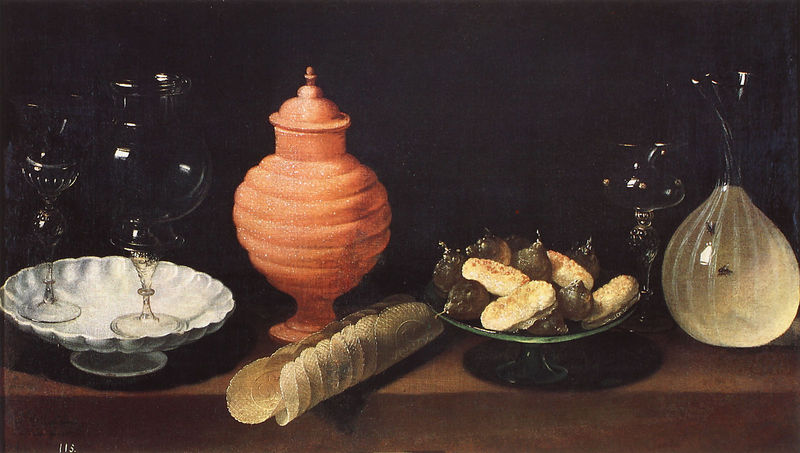
Titel: Stilleben mit Süßigkeiten und Gläsern
Künstler: Juan van der Hamen y León
Institution: Madrid, Museo del Prado
Schlagwörter: dunkel, gemälde, schatten, wasser, grün, braun, glas, hintergrund, holz, schwarz, tisch, weiss, rot, gläser, schale, schüssel, teller, niederlande, fliegen, feigen, früchte, kanne, krug, stilleben, stillleben, ton, vase, ornage, papier, farbe, material, essen, tafel, wein, brot, fliege, birne, serviette, birnen, deckel, gefäß, porzellan, weinglas, dunkler hintergrund, insekten, rolle, karaffe, gebäck, flüssigkeit, reflektion, flämisch, koralle, muschel, insekt, urne, feige, daten, kekse, weingläser, geigen, waffeln, oange, 17. jahrhundert, 115, 113, oblaten, dadel, gl#ser, weiglas, galskanne, roter krug, dunked, getärnk